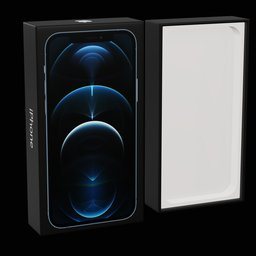
Label: tools